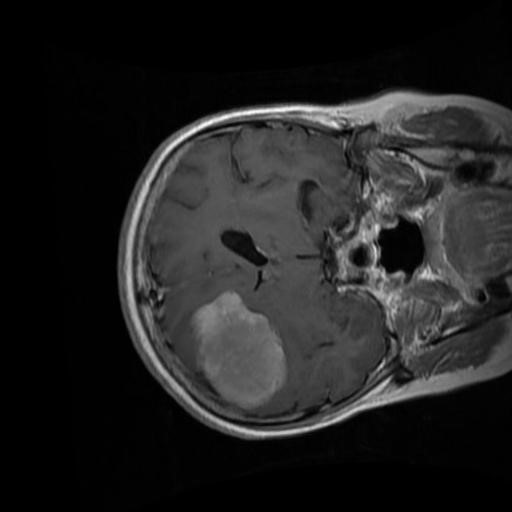
Label: brain_menin